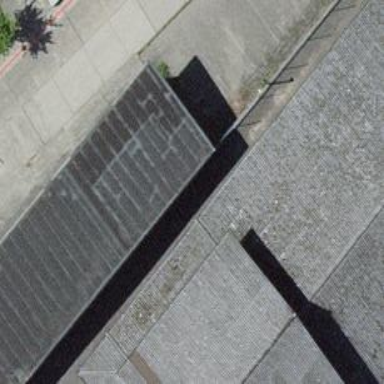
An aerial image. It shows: Group of garages.